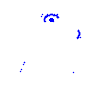
Particle: electron